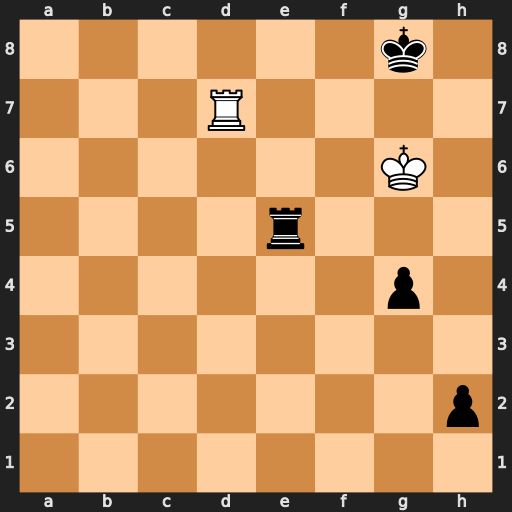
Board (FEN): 6k1/3R4/6K1/4r3/6p1/8/7p/8
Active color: w
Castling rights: -
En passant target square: -
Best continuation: Rd8+ Re8 Rxe8#